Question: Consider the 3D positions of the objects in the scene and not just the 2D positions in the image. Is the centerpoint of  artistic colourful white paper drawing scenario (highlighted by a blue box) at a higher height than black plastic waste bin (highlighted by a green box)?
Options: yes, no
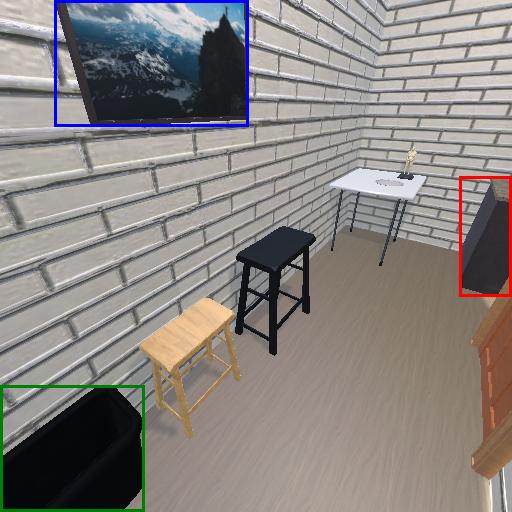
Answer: yes